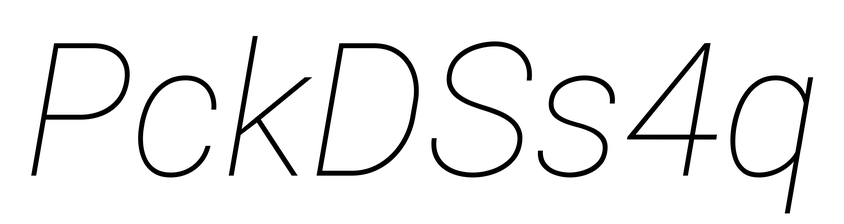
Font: Roboto-Italic_Thin_Italic